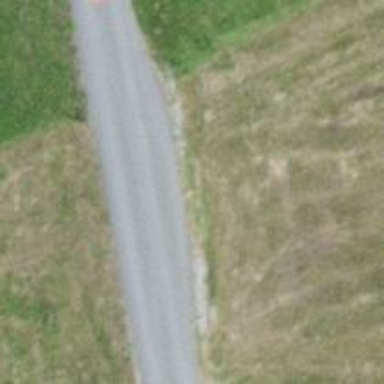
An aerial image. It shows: Passing place on the road.